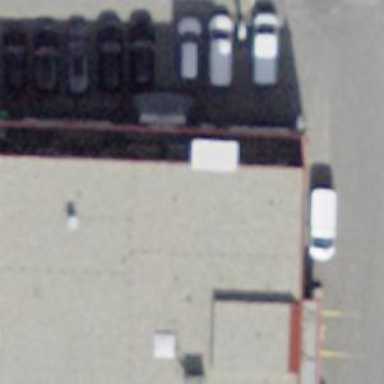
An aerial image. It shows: Car repair shop.